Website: lowes
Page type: account-selection
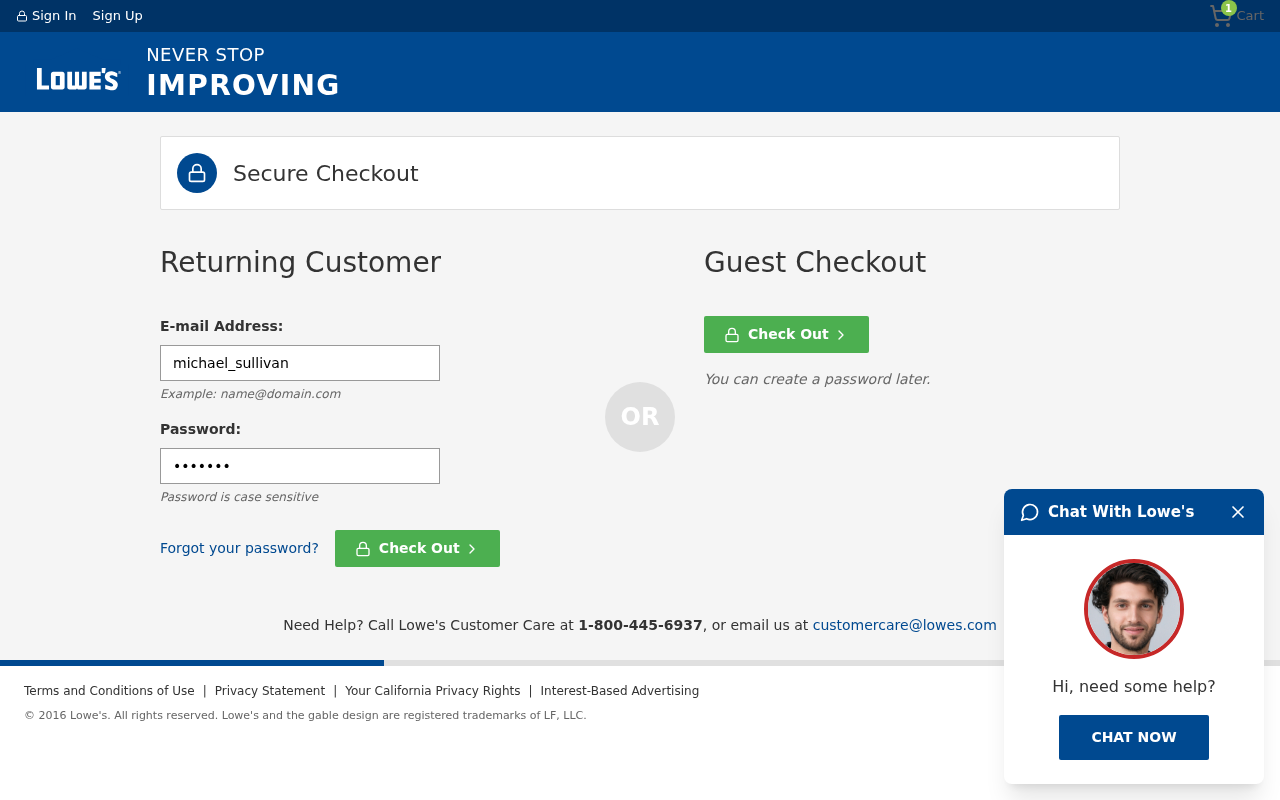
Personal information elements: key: PII_LOGIN_USERNAME
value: michael_sullivan
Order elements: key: ORDER_NUM_ITEMS
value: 1